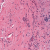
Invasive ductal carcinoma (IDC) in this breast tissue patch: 1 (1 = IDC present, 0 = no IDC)